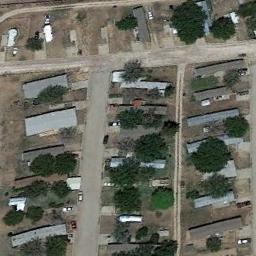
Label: mobile_home_park